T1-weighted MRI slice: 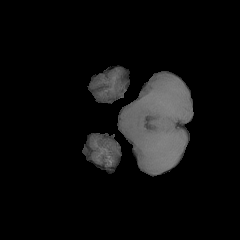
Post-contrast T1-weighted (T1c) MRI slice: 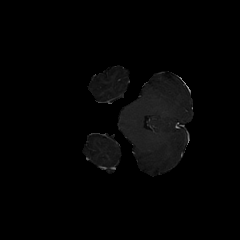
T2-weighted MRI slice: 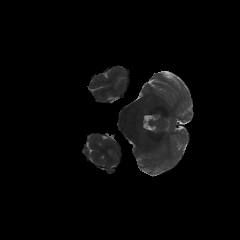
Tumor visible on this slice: no